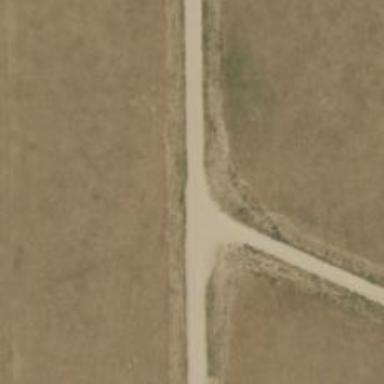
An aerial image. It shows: Road designated for service vehicles in wind farm area.